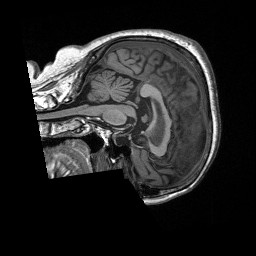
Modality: T1w
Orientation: sagittal
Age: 70
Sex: female
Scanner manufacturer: siemens
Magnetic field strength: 3 T
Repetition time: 2.4 s
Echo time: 0.00226 s